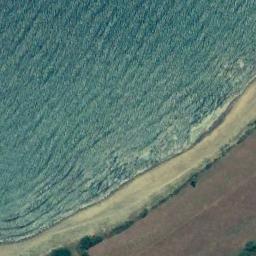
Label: beach